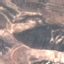
Label: HerbaceousVegetation